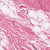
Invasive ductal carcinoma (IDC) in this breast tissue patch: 0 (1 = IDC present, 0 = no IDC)